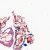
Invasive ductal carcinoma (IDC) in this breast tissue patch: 0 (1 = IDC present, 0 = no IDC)